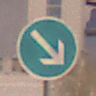
Verkehrszeichen: VorgeschriebeneVorbeifahrtRechts
Umgebung: Outdoor, Urban
Tageszeit: Night
Wetter: Overcast
Licht: Artificial
Jahreszeit: Winter
Kontrast: MediumContrast